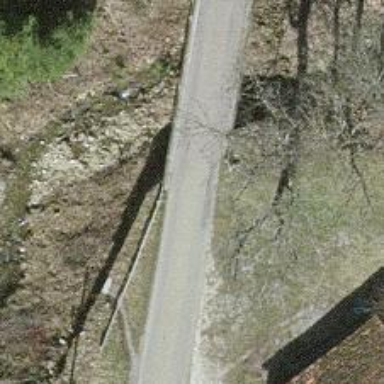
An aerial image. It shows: Unclassified road with bridge.